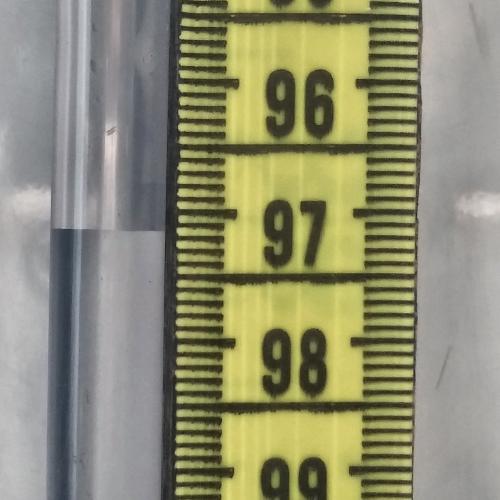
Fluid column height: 13.6 cm